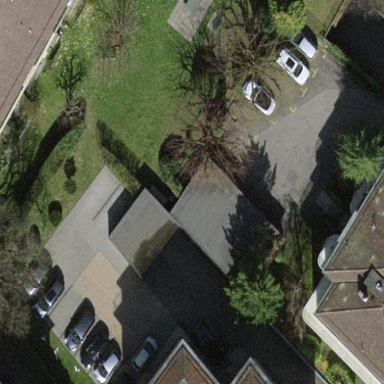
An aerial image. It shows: Group of garages.